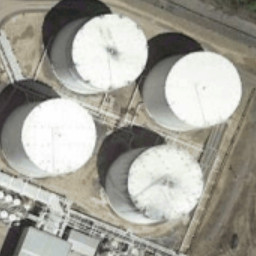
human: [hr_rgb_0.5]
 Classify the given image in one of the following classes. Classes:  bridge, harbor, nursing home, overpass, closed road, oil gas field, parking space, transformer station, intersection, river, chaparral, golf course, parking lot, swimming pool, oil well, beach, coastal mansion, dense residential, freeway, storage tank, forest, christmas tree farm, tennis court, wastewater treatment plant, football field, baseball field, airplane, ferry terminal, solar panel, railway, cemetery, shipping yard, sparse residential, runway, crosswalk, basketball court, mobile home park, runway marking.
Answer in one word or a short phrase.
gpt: storage tank